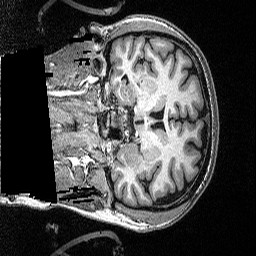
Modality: T1w
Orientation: coronal
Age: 31
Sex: female
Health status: healthy
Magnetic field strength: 3 T
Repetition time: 2.53 s
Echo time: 0.00331 s